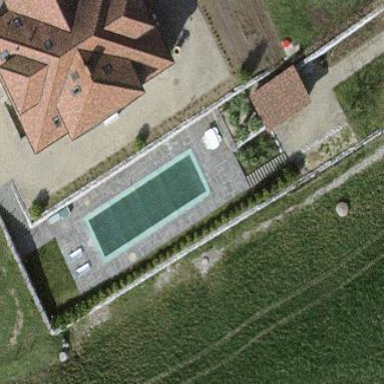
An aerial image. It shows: Swimming pool located in leisure land.